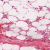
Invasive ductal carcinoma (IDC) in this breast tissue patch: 0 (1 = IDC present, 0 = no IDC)